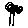
Label: tree